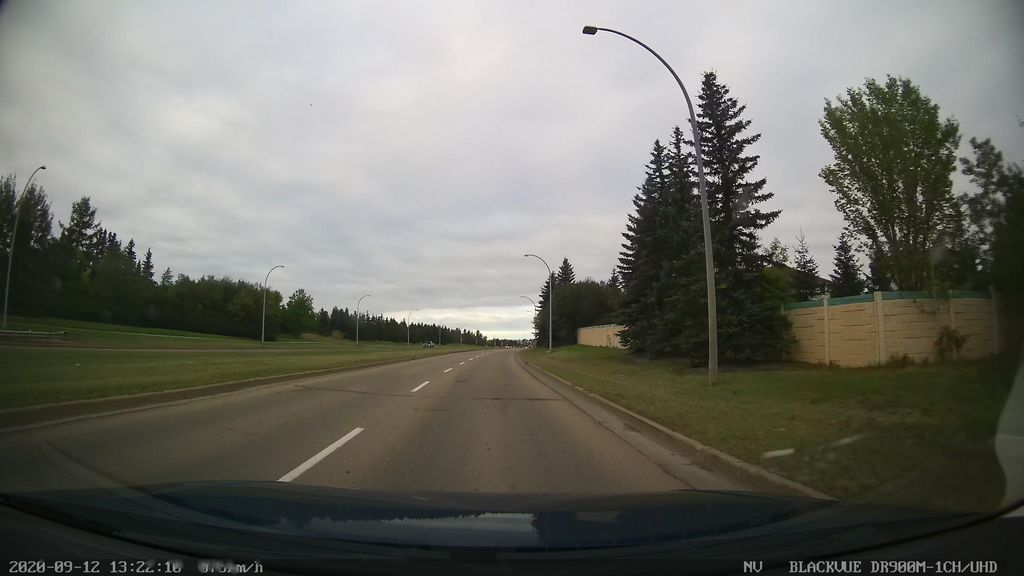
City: edmonton